九年级 · 解析几何
(本小题8.0分)

如图, 为了测量一条河流的宽度, 一测量员在河岸边相距 $180 m$ 的 $P$ 和 $Q$ 两点分别测定对岸一棵树 $T$ 的位置, $T$ 在 $P$ 的正南方向, 在 $Q$ 的南偏西 $50^{\circ}$ 的方向, 求河宽(结果精确到 $1 \mathrm{~m}$ ).

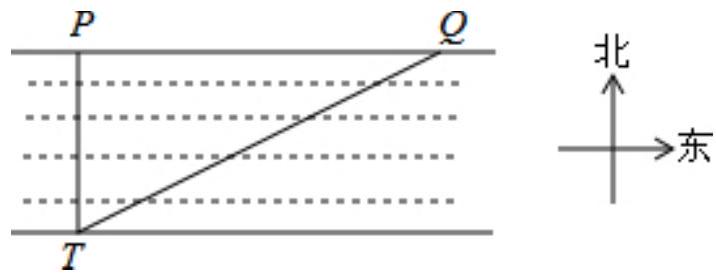
答案: 解：在 $R t \triangle P Q T$ 中,

$\because \angle Q P T=90^{\circ}, \angle P Q T=90^{\circ}-50^{\circ}=40^{\circ}$,

$\therefore P T=P Q \cdot \tan \angle P Q T=180 \times \tan 40^{\circ} \approx 151$,

答: 河宽约为 151 米.

【解析】在直角三角形 $P Q T$ 中, 利用 $P Q$ 的长, 以及 $\angle P Q T$ 的度数, 根据三角函数即可求得 $P T$ 的长.此题考查了解直角三角形的应用-方向角问题, 掌握方向角与正切函数的定义是解题的关键.